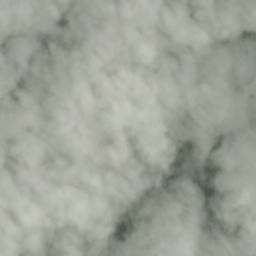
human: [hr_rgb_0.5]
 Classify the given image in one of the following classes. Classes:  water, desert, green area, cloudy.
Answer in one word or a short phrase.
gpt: cloudy